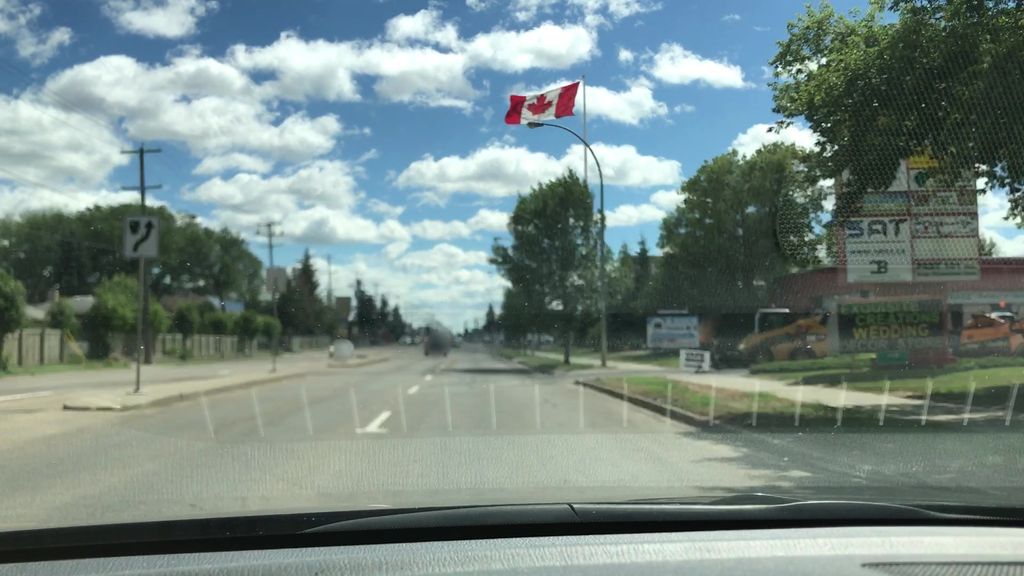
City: edmonton